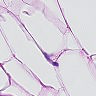
Metastatic tissue present: no